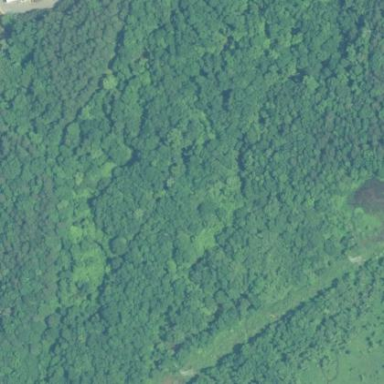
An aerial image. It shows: Mixed woodland area with variety of leaf types and cycles.